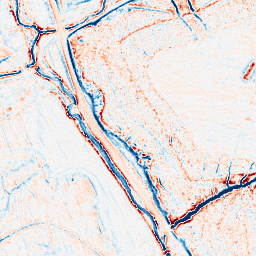
Category: edge_preserving
Decomposition family: anisotropic_diffusion
Decomposition parameters: iterations: 20
kappa: 10
gamma: 0.1
Upsampling method: edge_directed
Upsampling parameters: scale: 2
Upsampling scale: 2